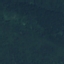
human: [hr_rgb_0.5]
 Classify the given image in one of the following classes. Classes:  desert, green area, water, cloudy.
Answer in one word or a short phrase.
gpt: green area